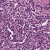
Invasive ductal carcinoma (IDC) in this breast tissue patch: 1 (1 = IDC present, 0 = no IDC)